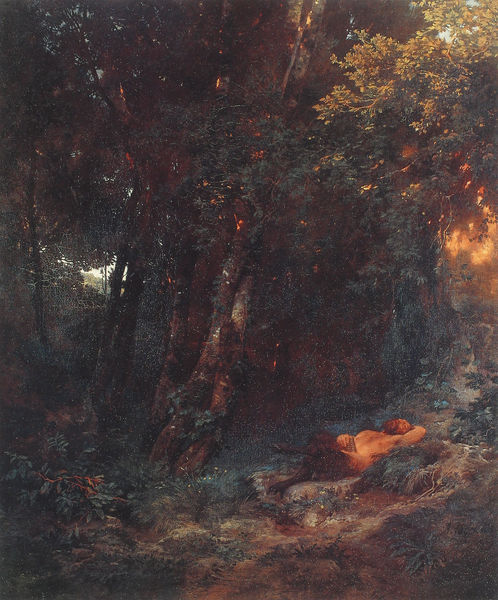
Titel: Waldlandschaft mit ruhendem Pan
Künstler: Arnold Böcklin
Institution: Basel, Kunstmuseum
Schlagwörter: baum, blätter, dunkel, feuer, gemälde, mann, nackt, schatten, schlaf, bäume, grün, landschaft, brust, frau, licht, orange, gras, tier, weg, bart, mensch, dämmerung, büsche, sonne, boden, wald, ruhe, liegen, schlafen, schlafend, idylle, pause, rast, untergang, strahlen, idyll, lichtung, flöte, satyr, faun, pan, sonnenschein, kühl, ausruhen, bocksbeine, panflöte, ziegenbein, schlafen+